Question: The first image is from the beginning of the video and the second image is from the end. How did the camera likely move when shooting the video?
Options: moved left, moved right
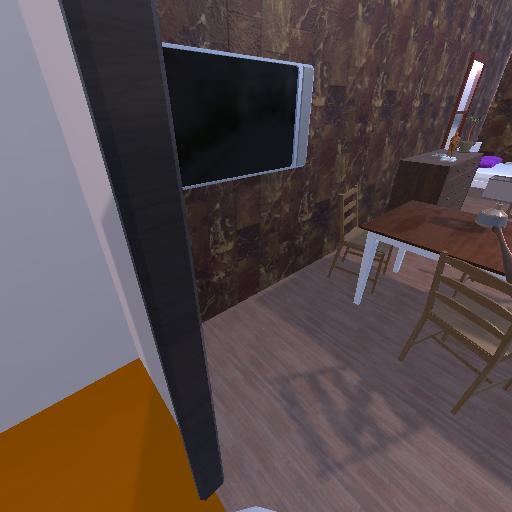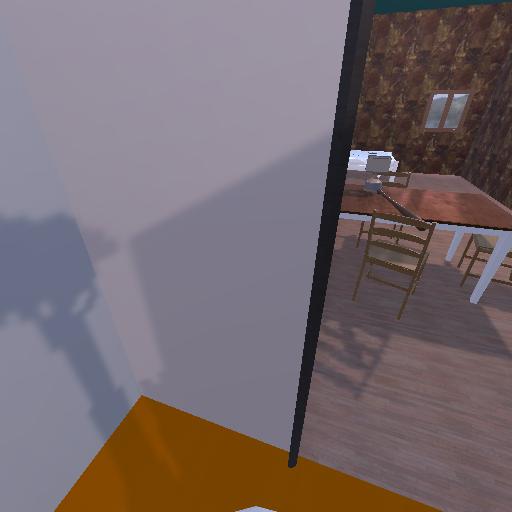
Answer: moved left